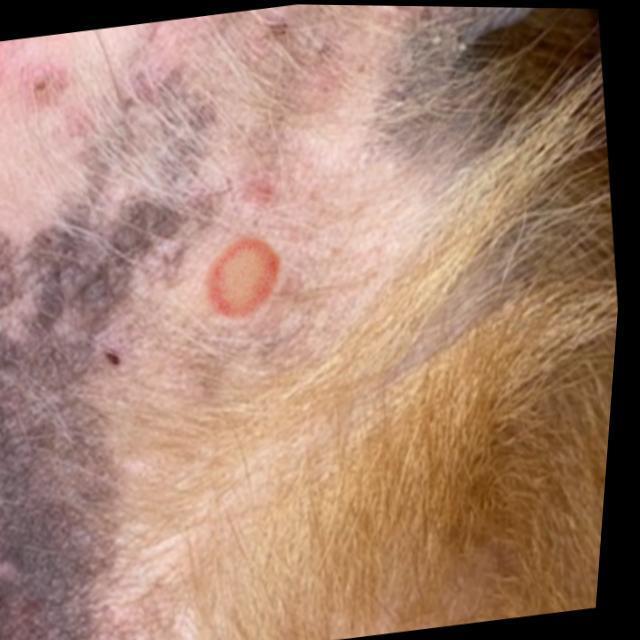
Canine ringworm (Dermatophytosis) — fungal infection caused by Microsporum or Trichophyton. Presents with circular alopecia, scaling, crusting, and broken hairs.